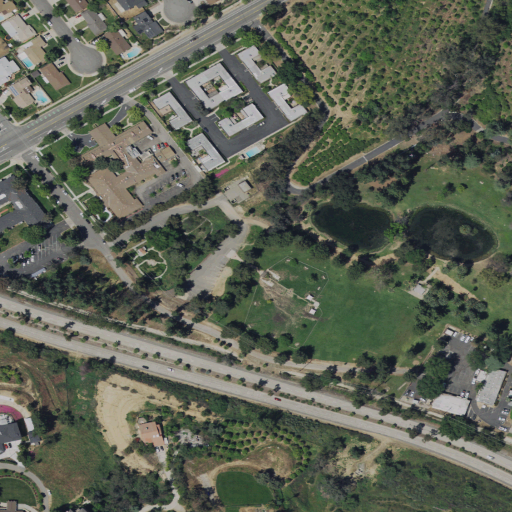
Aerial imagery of valley in California named Reservoir Canyon containing open development, low intensity development, medium intensity development, shrub, and evergreen forest